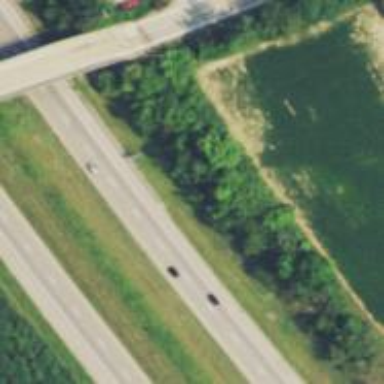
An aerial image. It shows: Asphalt motorway.